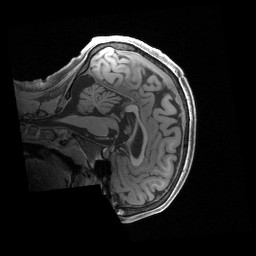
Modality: T1w
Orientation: sagittal
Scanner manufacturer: siemens
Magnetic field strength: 3 T
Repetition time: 2.4 s
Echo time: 0.00222 s